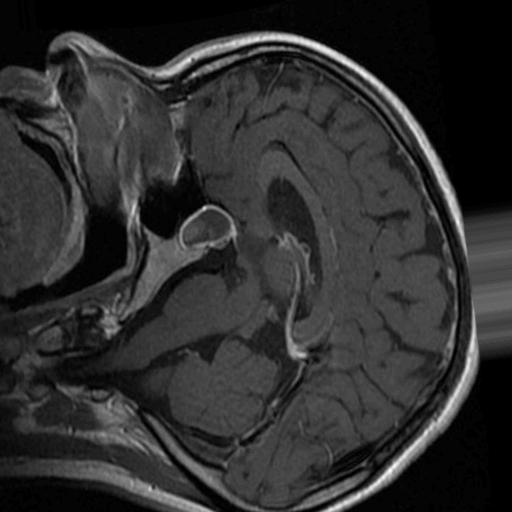
Label: brain_tumor